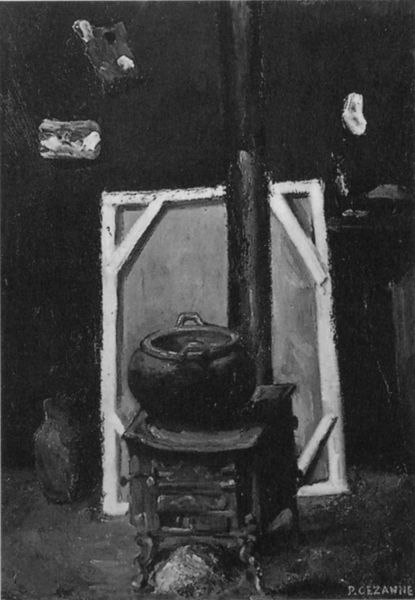
Titel: Le Poêle de l'atelier, Ofen im Atelier
Künstler: Paul Cézanne
Standort: London
Institution: National Gallery
Schlagwörter: dunkel, feuer, gemälde, weiß, cezanne, impressionismus, grau, hintergrund, holz, licht, raum, schwarz, säule, tisch, zeichnung, haus, hochformat, malerei, flasche, wand, arm, rahmen, bild, signatur, öl, boden, interieur, kamin, ofen, schornstein, henkel, kanne, krug, stilleben, vase, topf, füße, bilder, bilderrahmen, schrank, düster, türen, moderne, farbe, hocker, essen, karten, atelier, maler, foto, fotografie, eisen, gefäß, gemalt, schwarz-weiß, leinwand, griffe, küche, werkstatt, paul cezanne, kochen, stange, schief, asche, rückwand, kessel, rohr, feuerstelle, herd, ror, ofenrohr, behältnis, schmutzig, ofer, öfchen, abzugsrohr, bildrückseite, kanonenofen, keinrahmen, kochplatte, kochstelle, kohleofen, kupferkessel, ofenbeine, rückenseite, schonrstein, kohlen, keilrahmen, frisbee, swartz